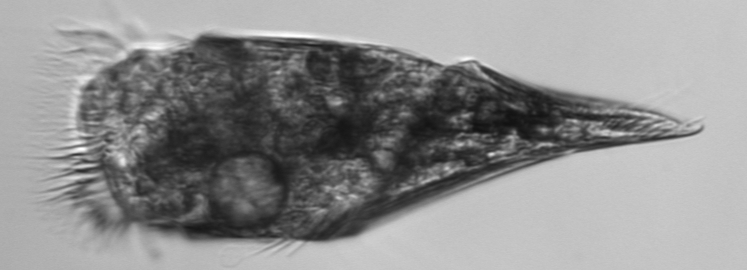
Label: Strombidium_conicum